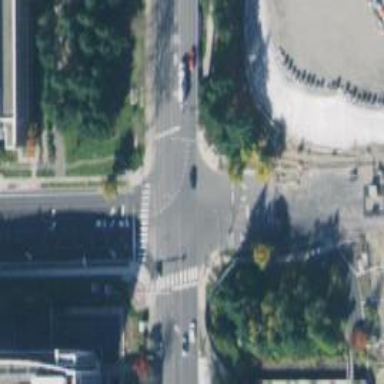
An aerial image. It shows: Marked zebra crossing on asphalt footway.